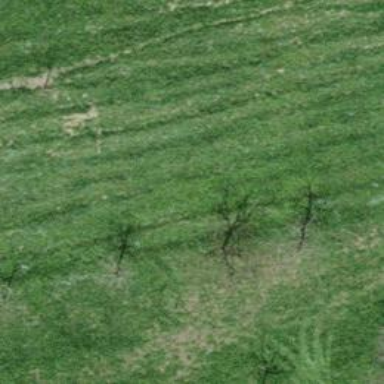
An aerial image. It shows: Broadleaved tree with lush foliage.